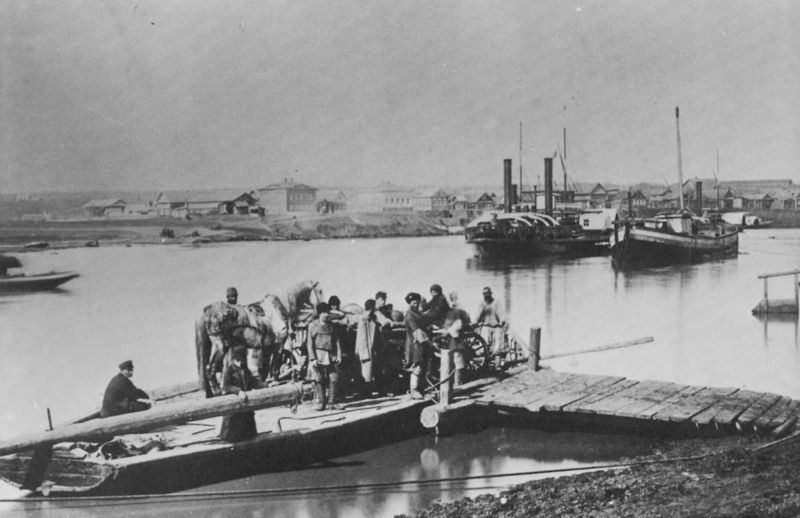
Titel: Die Flüsse waren die einzigen nutzbaren Verkehrs- und Transportwege in west-östliche Richtung
Künstler: Russischer Photograph
Standort: Helsinki
Institution: Suomen Kansallismuseo
Schlagwörter: himmel, mann, wasser, weiß, fluss, landschaft, menschen, see, sitzen, ufer, fenster, grau, hintergrund, holz, männer, schwarz, gebäude, haus, tier, kappe, mütze, mützen, stehen, horizont, häuser, spiegelung, brücke, flach, gewässer, rauch, land, boot, boote, kahn, kamine, pferd, pferde, ruder, schiff, schiffe, ort, mast, russland, transport, dorf, schornsteine, nebel, speichen, dielen, hafen, kähne, lastkähne, rad, wagen, anleger, masten, flus, bootssteg, dampfer, holzsteg, seile, steg, balken, geländer, bretter, anlegen, taue, foto, fotografie, ortschaft, photographie, schlote, türme, seil, schwarz weiss, photo, blauer himmel, fähre, anker, breit, aufnahme, anlegestelle, pinne, besatzung, fährmann, übersetzen, wolkenfrei, rohre, zei, furt, steuer, motorrad, anlegesteg, breiter fluss, mosqua, verkehrsweg